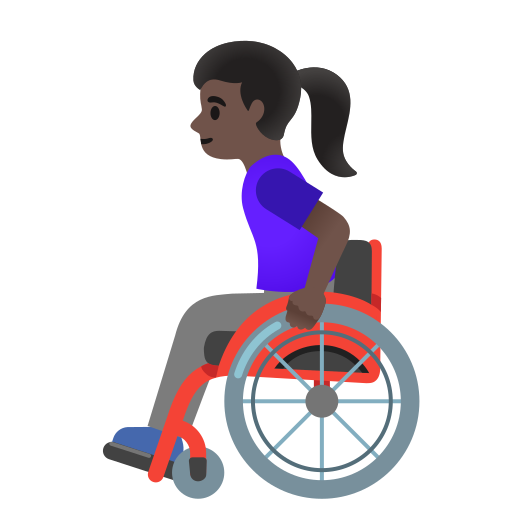
Emoji: 👩🏿‍🦽